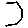
Label: hexagon